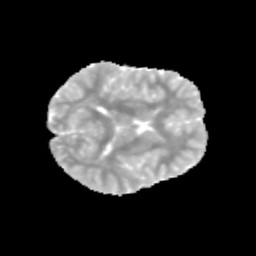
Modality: MD
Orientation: axial
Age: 12
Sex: male
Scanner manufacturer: siemens
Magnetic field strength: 3 T
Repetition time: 3.8 s
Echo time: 0.07 s